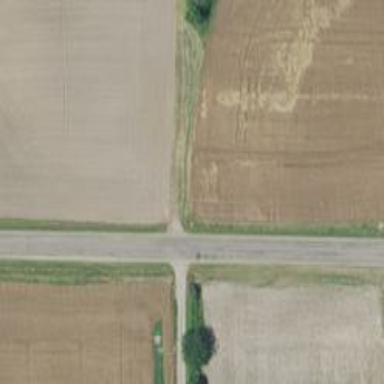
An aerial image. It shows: Unclassified road.